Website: bh-photo
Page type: review-order
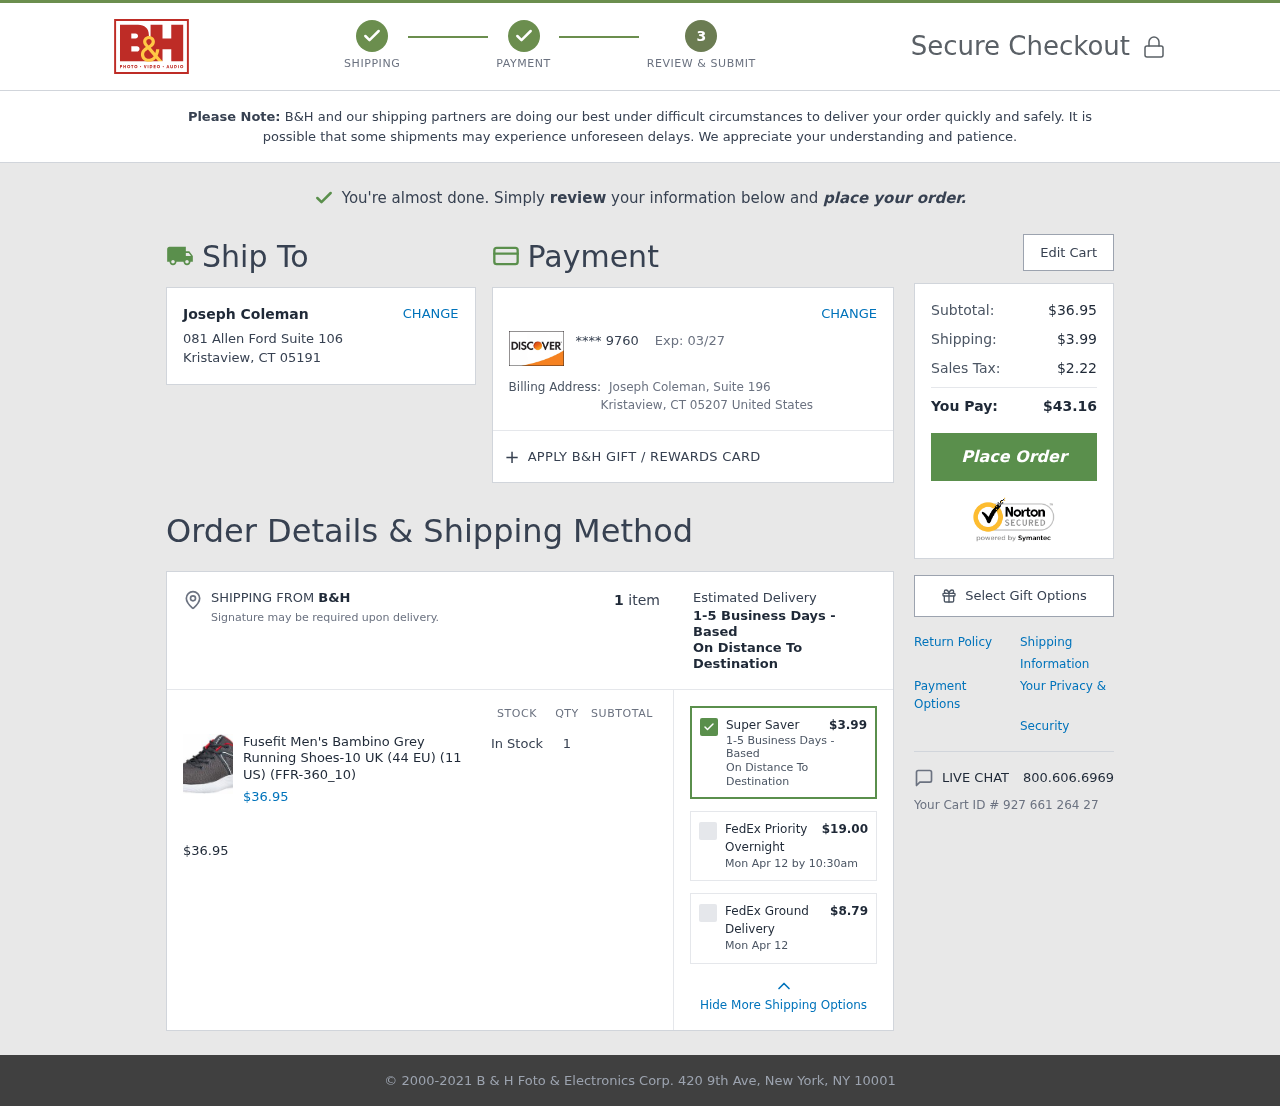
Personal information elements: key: PII_CARD_EXPIRY
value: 03/27
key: PII_CARD_LAST4
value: **** 9760
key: PII_CITY
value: Kristaview
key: PII_CITY_STATE_ZIP2
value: Kristaview, CT 05207
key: PII_COUNTRY
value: United States
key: PII_FULLNAME
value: Joseph Coleman
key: PII_FULLNAME2
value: Joseph Coleman
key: PII_POSTCODE
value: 05191
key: PII_STATE_ABBR
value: CT
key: PII_STREET
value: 081 Allen Ford Suite 106
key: PII_STREET2
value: Suite 196
Product elements: key: PRODUCT1_NAME
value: Fusefit Men's Bambino Grey Running Shoes-10 UK (44 EU) (11 US) (FFR-360_10)
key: PRODUCT1_PRICE
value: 36.95
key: PRODUCT1_QUANTITY
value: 1
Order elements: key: ORDER_NUM_ITEMS
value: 1
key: ORDER_SUBTOTAL
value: $36.95
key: ORDER_SHIPPING_COST
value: $3.99
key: ORDER_DELIVERY_DATE
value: Mon Apr 12 by 10:30am
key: ORDER_DELIVERY_DATE2
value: Mon Apr 12
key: ORDER_TAX
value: $2.22
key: ORDER_TOTAL
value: $43.16
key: ORDER_ID
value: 927 661 264 27